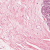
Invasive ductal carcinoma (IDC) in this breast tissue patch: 0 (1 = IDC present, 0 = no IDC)